Question: How can I create the 'ActionBar' with NavigationDrawer and 'CustomView'. Like this:

any ideas, suggestion and solution, please
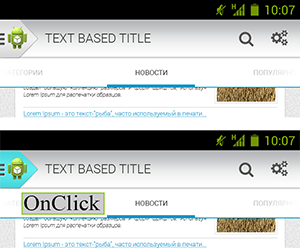
Answer: The Following code shows how to change color and text, subtext color of ActionBar. Put this file in values/ folder and name it as theme.xml
'''
<!-- the theme applied to the application or activity -->
<style name="CustomActionBarTheme" parent="@style/Theme.AppCompat.Light.DarkActionBar">
<item name="android:actionBarStyle">@style/MyActionBar</item>
<!-- Support library compatibility -->
<item name="actionBarStyle">@style/MyActionBar</item>
</style>
<!-- ActionBar styles -->
<style name="MyActionBar" parent="@style/Widget.AppCompat.Light.ActionBar.Solid.Inverse">
<item name="android:background">@color/actionBarBG</item>
<item name="android:backgroundSplit">@color/actionBarBG</item>
<item name="android:subtitleTextStyle">@style/Theme.TitleTextStyle</item>
<!-- Support library compatibility -->
<item name="background">@color/actionBarBG</item>
</style>
<!-- STYLE TO CHAGE THE TITLE COLOR OF ACTION BAR -->
<style name="Theme.TitleTextStyle" parent="@android:style/Widget.TextView">
<item name="android:textColor">#BDD6E0</item>
</style>
'''
In you manifest apply to the activity as below in activity tag :
'''
android:theme="@style/CustomActionBarTheme"
'''
For ActionItems in ActionBar you can use following code : eg. action_items.xml
'''
<?xml version="1.0" encoding="utf-8"?>
<menu xmlns:android="http://schemas.android.com/apk/res/android"
xmlns:yourapp="http://schemas.android.com/apk/res-auto" >
<item
android:id="@+id/action_home"
android:icon="@drawable/action_home"
android:showAsAction="ifRoom"
android:title="@string/home"
yourapp:showAsAction="ifRoom"/>
<item
android:id="@+id/action_logout"
android:icon="@drawable/action_logout"
android:showAsAction="ifRoom"
yourapp:showAsAction="ifRoom"
android:title="@string/logout"/>
</menu>
'''
Put this XML file in /Menu folder.
Then in activity:
'''
@Override
public boolean onCreateOptionsMenu(Menu menu) {
MenuInflater inflater = getMenuInflater();
inflater.inflate(R.menu.action_items, menu);
return super.onCreateOptionsMenu(menu);
}
@Override
public boolean onOptionsItemSelected(MenuItem item) {
// Take appropriate action for each action item click
switch (item.getItemId()) {
case R.id.action_home:
Intent intent = new Intent(this, CustomerMenuActivity.class);
intent.addFlags(Intent.FLAG_ACTIVITY_NEW_TASK);
startActivity(intent);
return true;
case R.id.action_logout:
// location found
Intent intent2 = new Intent(this, LoginActivity.class);
intent2.addFlags(Intent.FLAG_ACTIVITY_NEW_TASK);
startActivity(intent2);
return true;
default:
return super.onOptionsItemSelected(item);
}
}
'''